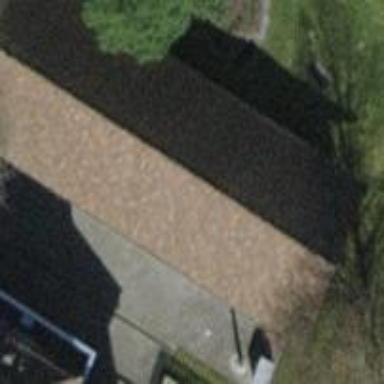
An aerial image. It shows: Building with tile roof.